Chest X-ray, AP view. Patient: 36 years old, sex F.
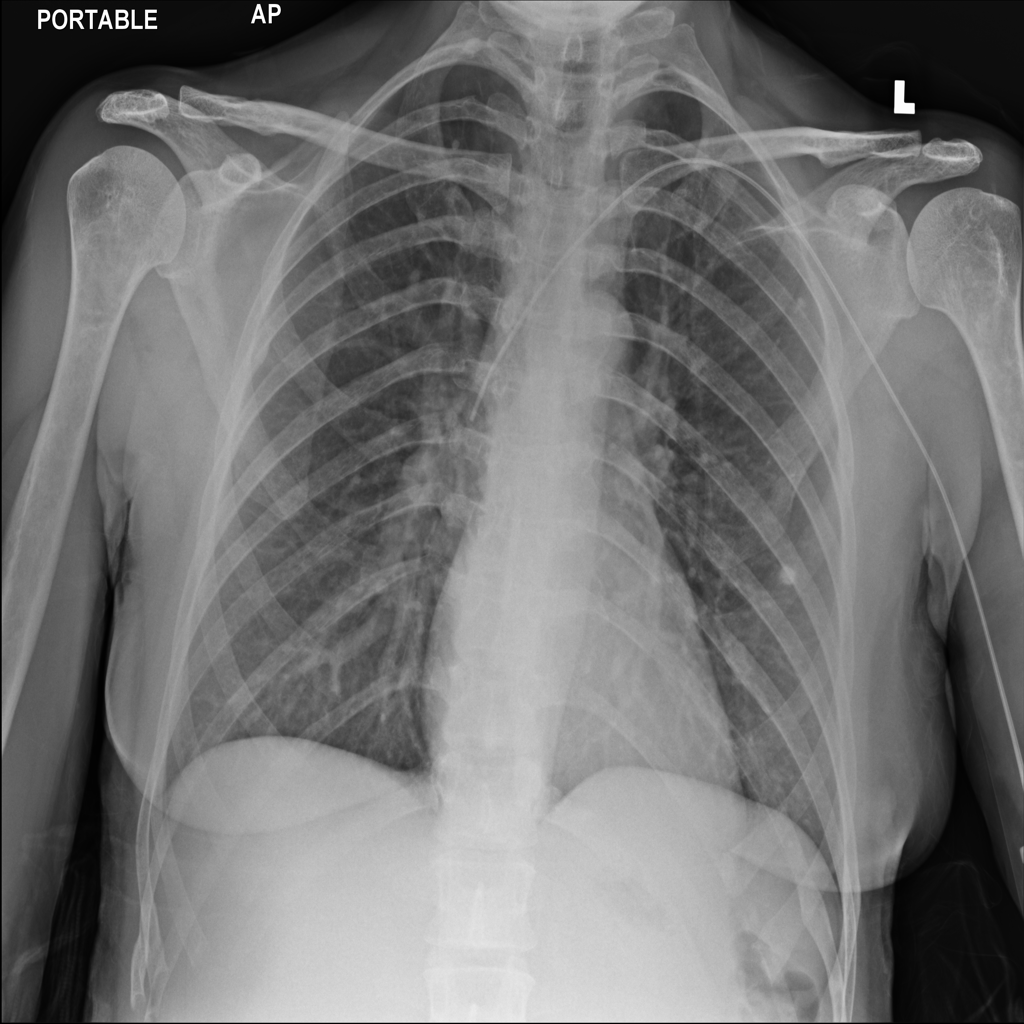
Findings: No Finding